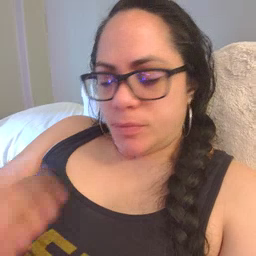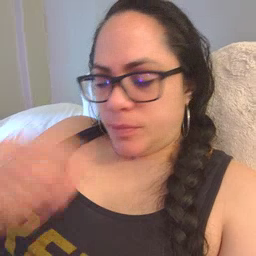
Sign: white